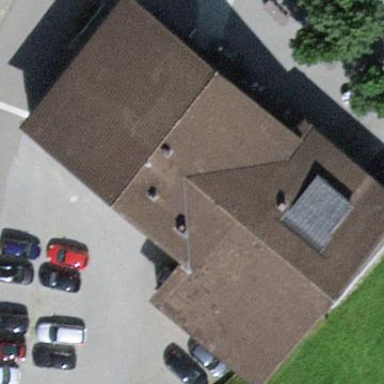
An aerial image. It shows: Hotel building.